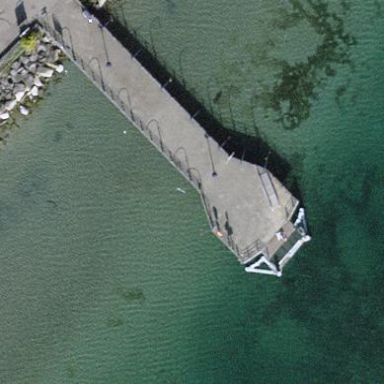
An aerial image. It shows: Man-made pier.